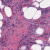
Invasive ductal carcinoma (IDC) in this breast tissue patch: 0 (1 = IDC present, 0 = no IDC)